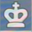
Piece: wK